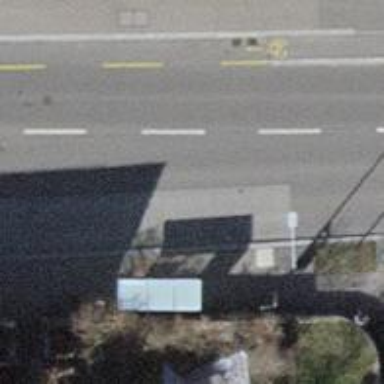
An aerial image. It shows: Bus stop with stop position for public transport.